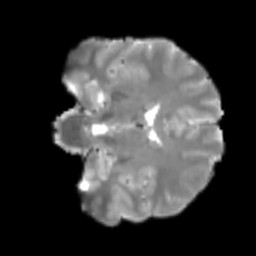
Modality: T2w
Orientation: coronal
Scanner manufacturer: siemens
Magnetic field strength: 3 T
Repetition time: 4 s
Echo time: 0.0594 s